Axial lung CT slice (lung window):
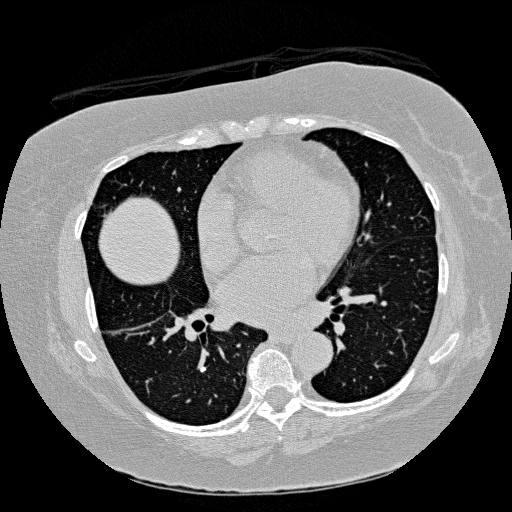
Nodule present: no